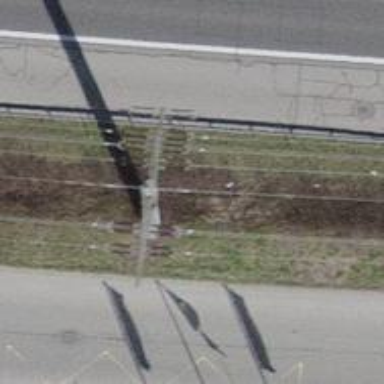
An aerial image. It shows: Concrete power pole.